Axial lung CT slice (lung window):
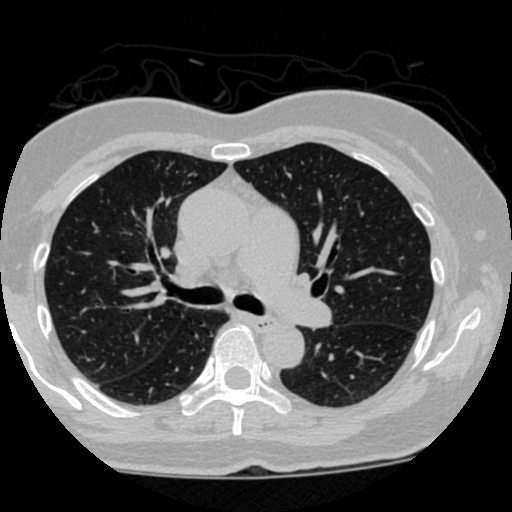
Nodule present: no